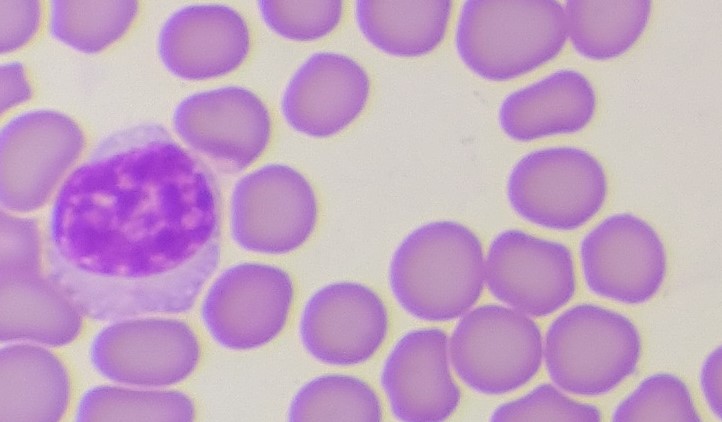
White blood cell type: Lymphocyte